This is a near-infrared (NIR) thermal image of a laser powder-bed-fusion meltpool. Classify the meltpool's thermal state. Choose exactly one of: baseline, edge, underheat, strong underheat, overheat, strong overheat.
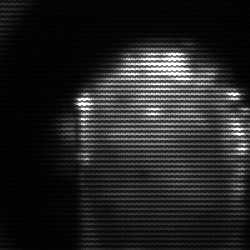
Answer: baseline